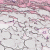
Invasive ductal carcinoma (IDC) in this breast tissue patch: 0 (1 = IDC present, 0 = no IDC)